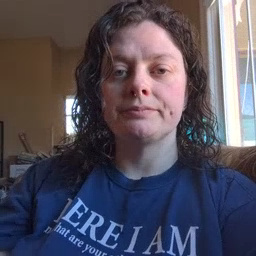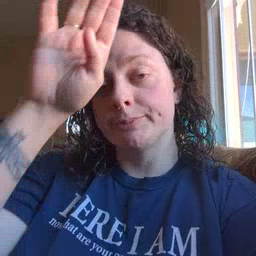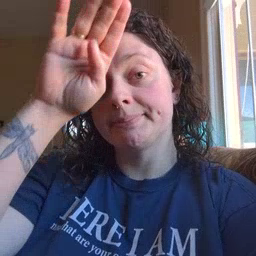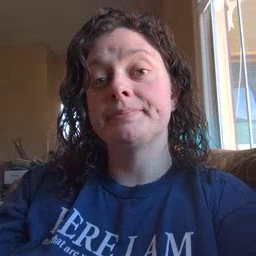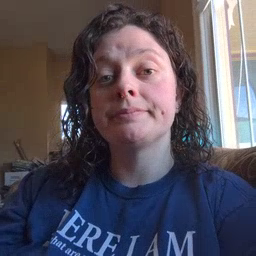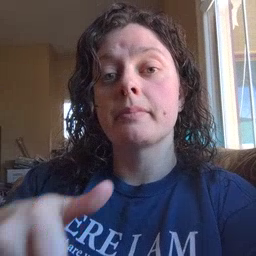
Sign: fireman